Interaction volume radius: 5 \u00c5
Interaction volume height: 50 \u00c5
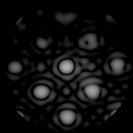
Disorder parameter: 0.07653